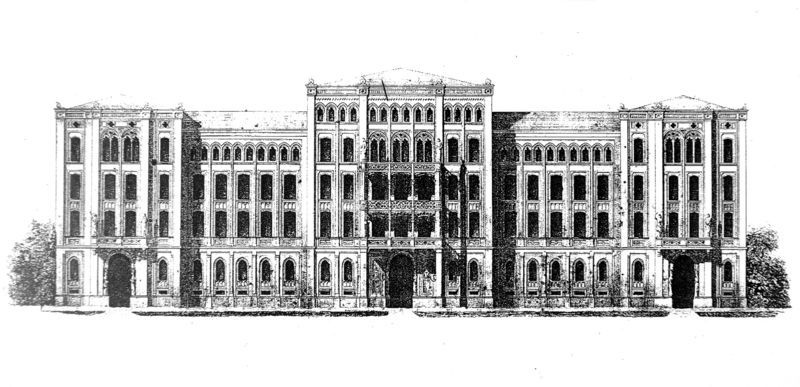
Titel: Musterfassaden für die Maximilianstraße in München
Künstler: Rudolf Wilhelm Gottgetreu
Standort: München
Institution: Zeitschrift für Bauwesen
Schlagwörter: baum, flügel, schatten, weiß, bäume, stadt, fenster, grau, licht, pfeiler, raum, schwarz, skizze, strasse, säule, säulen, tür, zeichnung, dach, gebäude, haus, schloss, architektur, barock, sockel, strauch, brüstung, busch, büsche, gebüsch, sonne, sträucher, front, gotik, renaissance, balkon, ansicht, bogen, fassade, türen, schule, dächer, giebel, linien, fabrik, pilaster, rundbogen, vorsprung, arch, arches, architecture, balcony, columns, palace, white, window, black, france, jugendstil, modern, windows, symmetrie, hoch, tor, balkone, bögen, symetrie, eingang, eingänge, erker, tusche, außen, bayern, münchen, palast, torbogen, symmetrisch, groß, druck, druckgraphik, schwarzweiss, stich, bleistift, entwurf, stift, tinte, architrav, fries, portal, tore, sims, karte, gesims, pforte, portale, risalit, spitzbogen, residenz, altan, stone, tree, building, german, roof, street, trees, historismus, etagen, plan, pavillon, bushes, entrance, villa, basis, kupferstich, black and white, stockwerke, graphic, sketch, french, geometrie, bau, wings, masswerk, door, gebälk, gebüsche, hausfassade, lisenen, aufriss, architekturzeichnung, fensterachsen, mittelrisalit, bauplan, hausfront, eckrisalit, piano nobile, risalite, seitenflügel, design, doors, sockelgeschoss, bauskizze, pavillons, eckrisalite, vorderfront, ink, häuserfront, bürklein, neogotik, maximilian ii., eckpavillon, friedrich bürklein, halbpfeiler, haupthaus, hauthaus, liniens, maximiliansstil, mittelpavillon, neugotik, riedel, stilarchitektur, floors, manor, mansion, entry, art, statues, pencil, england, english, gothic, bush, peaks, beautiful, cityscape, sidewalk, neogothic, doorway, big, for, fountains, levels, e, s, rooms, ht, skizzze, rows, g, b, n, m, h, u, archtecture, hg, y, vast, vier-stöckig, a, j, et, gh, old building, ds, white house, aids, gf, sy, hjh, huge building, ts, dsdsfddsfd, dfs, tetre, hgff, rger, nfg, jt, yrd, jh, hgf, uf, kgj, hm, mty, hfgx, gdfnfg, sht, suj, four storeys, pollar, columbs, ellaborate, enormous